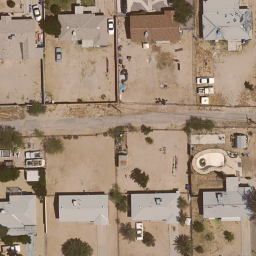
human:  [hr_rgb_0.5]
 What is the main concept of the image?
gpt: medium residential